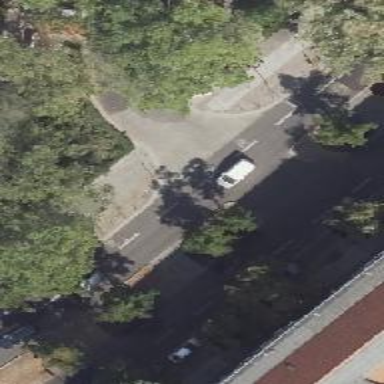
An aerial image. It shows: Road with "give way" sign.